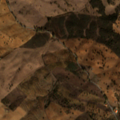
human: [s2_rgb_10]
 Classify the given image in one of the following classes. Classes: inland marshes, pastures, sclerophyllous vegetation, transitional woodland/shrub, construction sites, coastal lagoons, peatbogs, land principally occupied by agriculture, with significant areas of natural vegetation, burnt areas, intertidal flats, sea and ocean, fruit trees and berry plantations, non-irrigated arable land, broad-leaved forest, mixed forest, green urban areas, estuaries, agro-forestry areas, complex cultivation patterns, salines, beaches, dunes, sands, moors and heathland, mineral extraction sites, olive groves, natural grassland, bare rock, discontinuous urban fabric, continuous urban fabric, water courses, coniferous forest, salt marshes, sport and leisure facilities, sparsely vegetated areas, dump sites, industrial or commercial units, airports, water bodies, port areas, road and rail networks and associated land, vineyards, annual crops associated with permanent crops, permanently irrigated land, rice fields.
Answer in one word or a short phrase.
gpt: pastures, complex cultivation patterns, land principally occupied by agriculture, with significant areas of natural vegetation, agro-forestry areas, sclerophyllous vegetation, transitional woodland/shrub